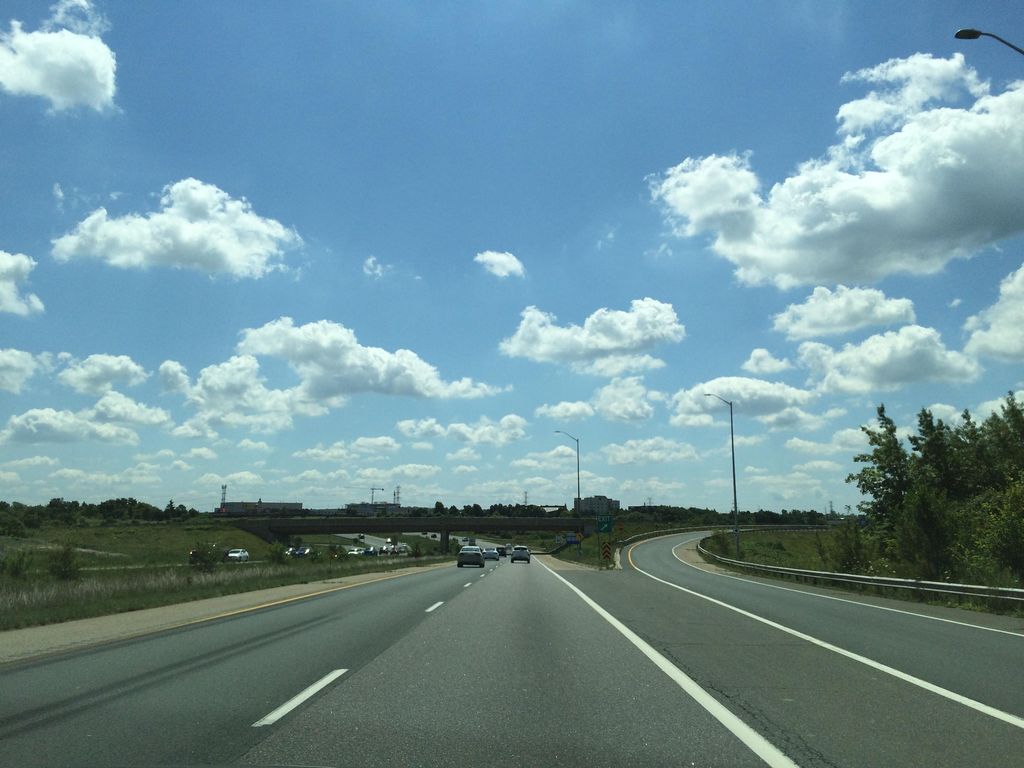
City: hamilton